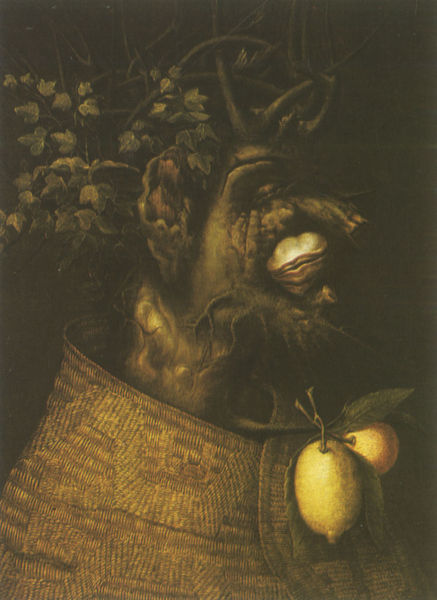
Titel: L’Inverno (Winter)
Künstler: Wienand von Steeg
Institution: Privatsammlung
Schlagwörter: baum, blätter, dunkel, gemälde, kopf, laub, gelb, grün, äste, braun, nase, stroh, obst, tuch, muster, gesicht, mensch, portrait, porträt, natur, blatt, pflanzen, ranken, herbst, wein, korb, wurzel, efeu, adern, zitrone, jahreszeit, zitronen, menschlich, nuss, anthropomorph, antropomorph, archimboldo, strohh